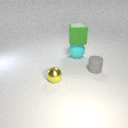
large cyan rubber sphere below large green rubber cube